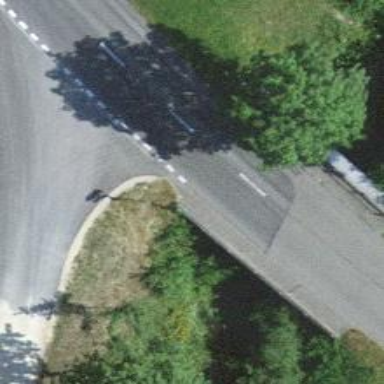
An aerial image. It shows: Tertiary road with asphalt surface.